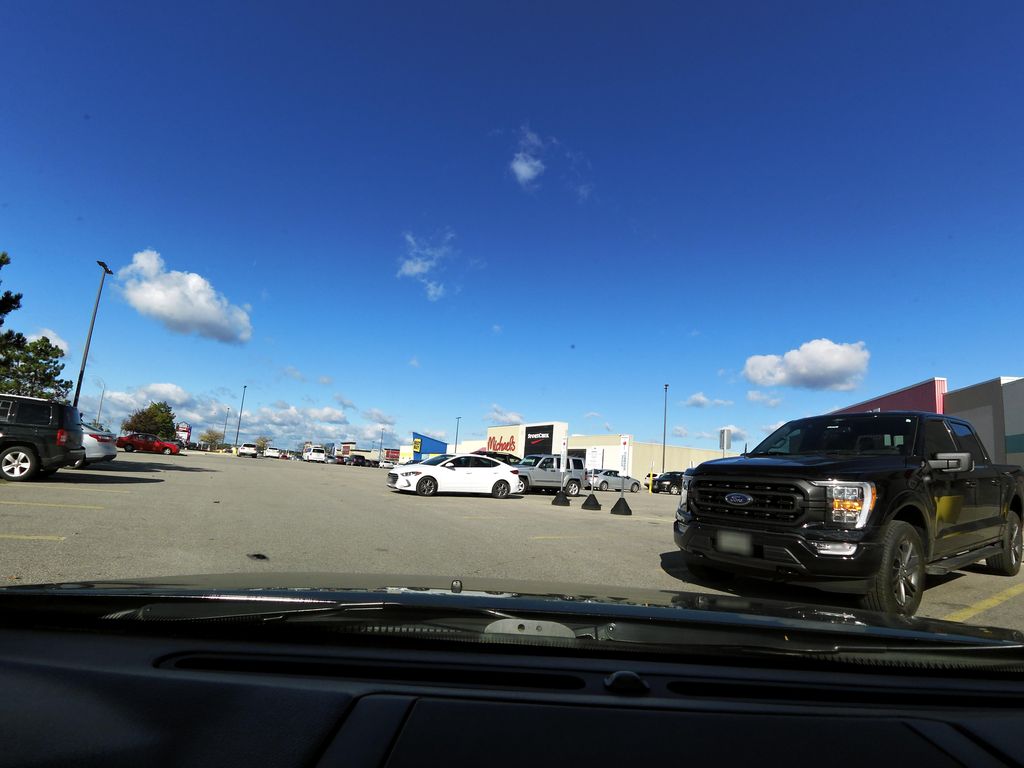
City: hamilton